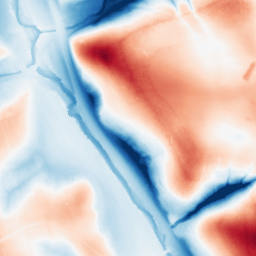
Category: edge_preserving
Decomposition family: guided
Decomposition parameters: radius: 32
eps: 0.1
Upsampling method: quartic
Upsampling parameters: scale: 4
Upsampling scale: 4